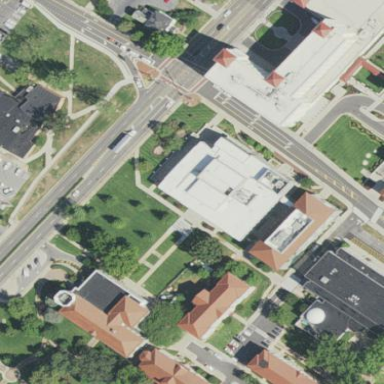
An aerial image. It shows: University building.